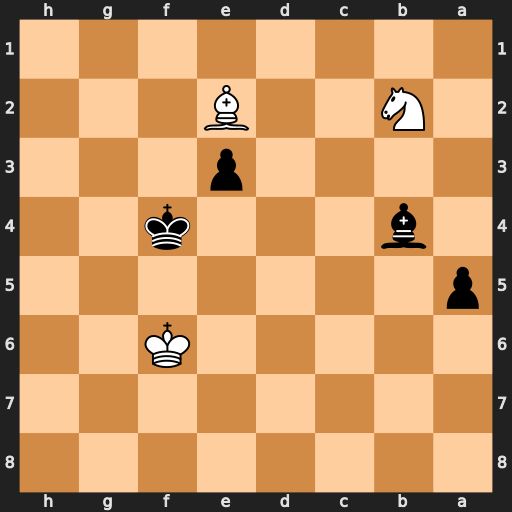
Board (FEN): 8/8/5K2/p7/1b3k2/4p3/1N2B3/8
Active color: b
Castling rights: -
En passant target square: -
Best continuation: Bc3+ Ke7 Bxb2